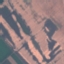
Land use / land cover class: AnnualCrop